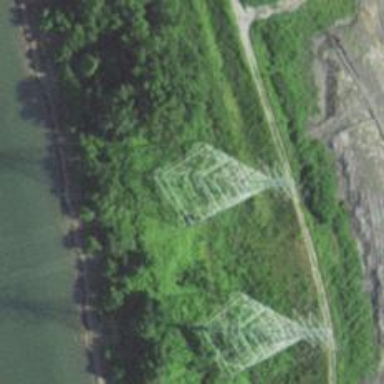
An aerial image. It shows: Lattice structure tower.